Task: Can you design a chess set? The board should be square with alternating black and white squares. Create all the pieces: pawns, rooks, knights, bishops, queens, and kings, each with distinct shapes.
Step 2605:
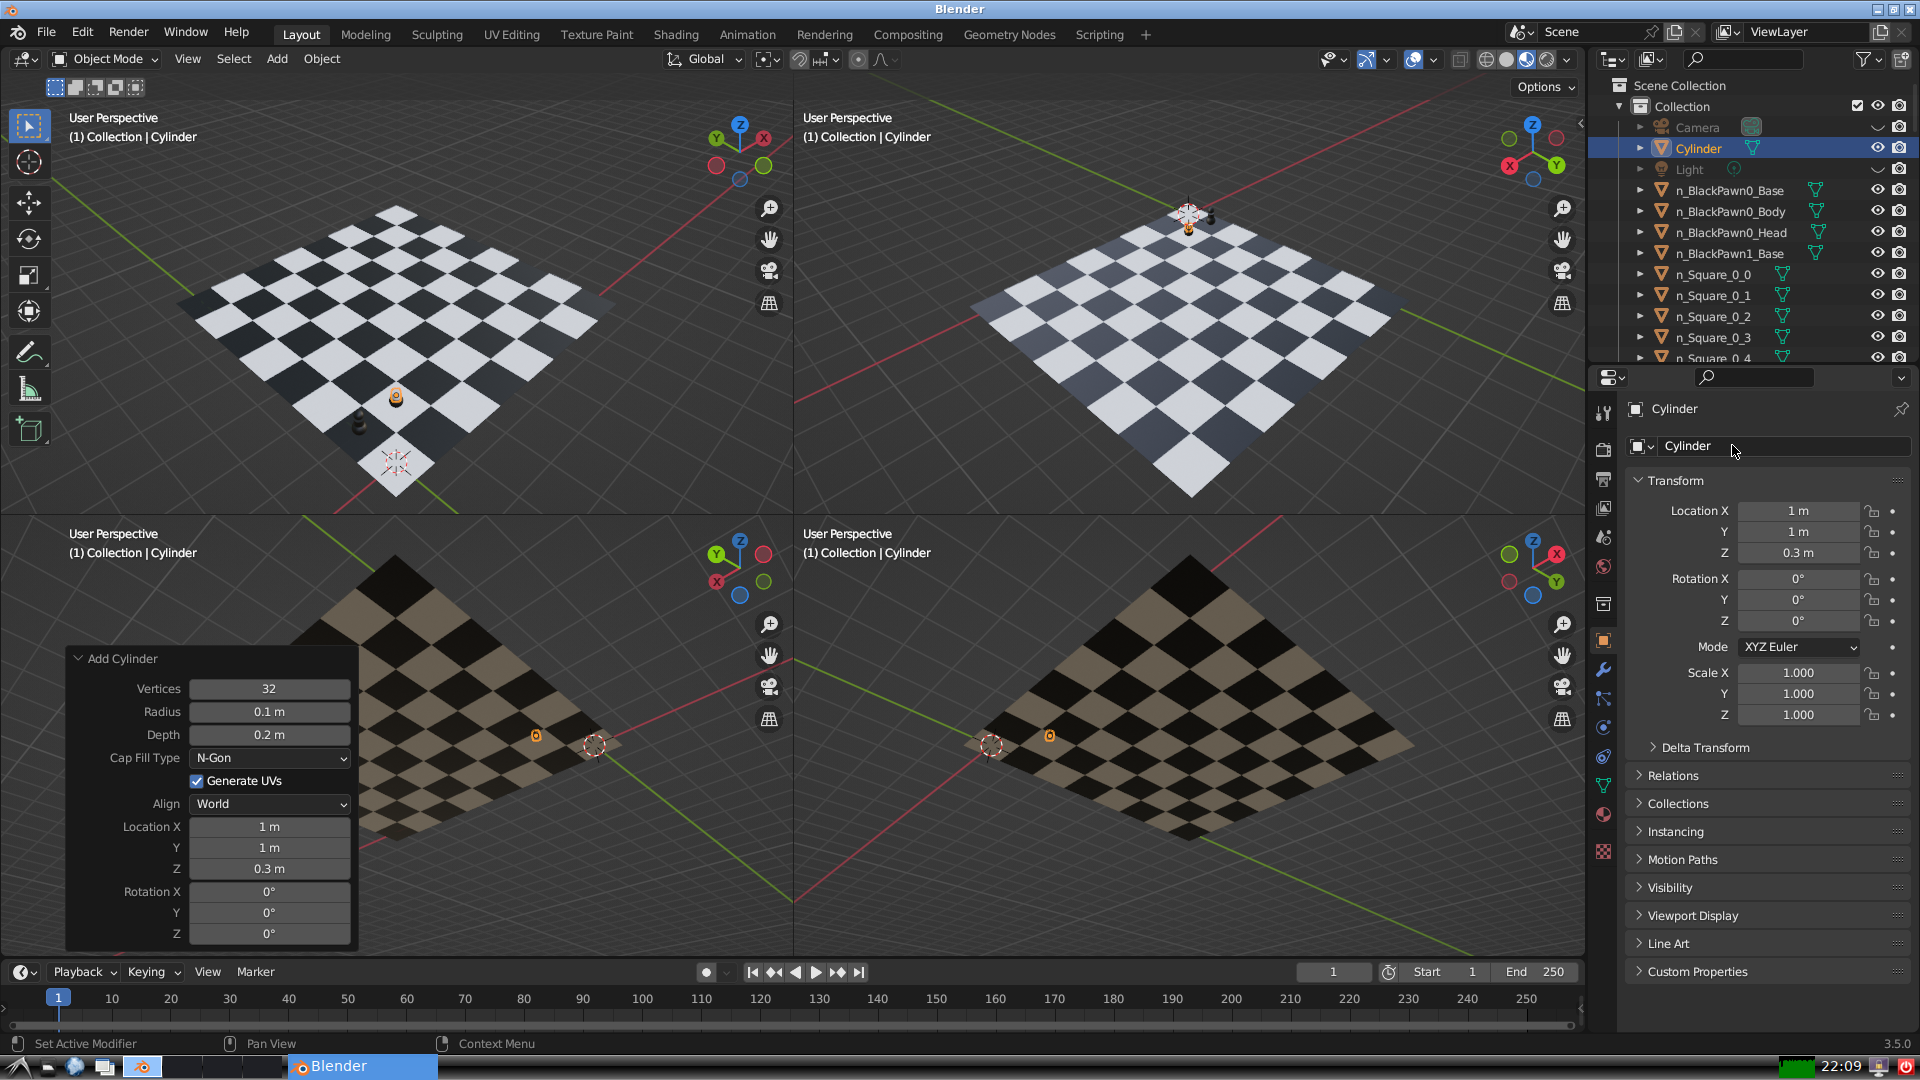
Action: click: no